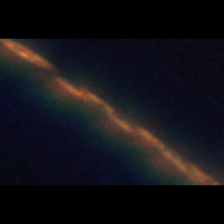
Taxon: Psuedo-nitzschia
Group: Diatoms